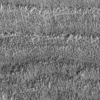
Atmospheric dust classification: not_dusty